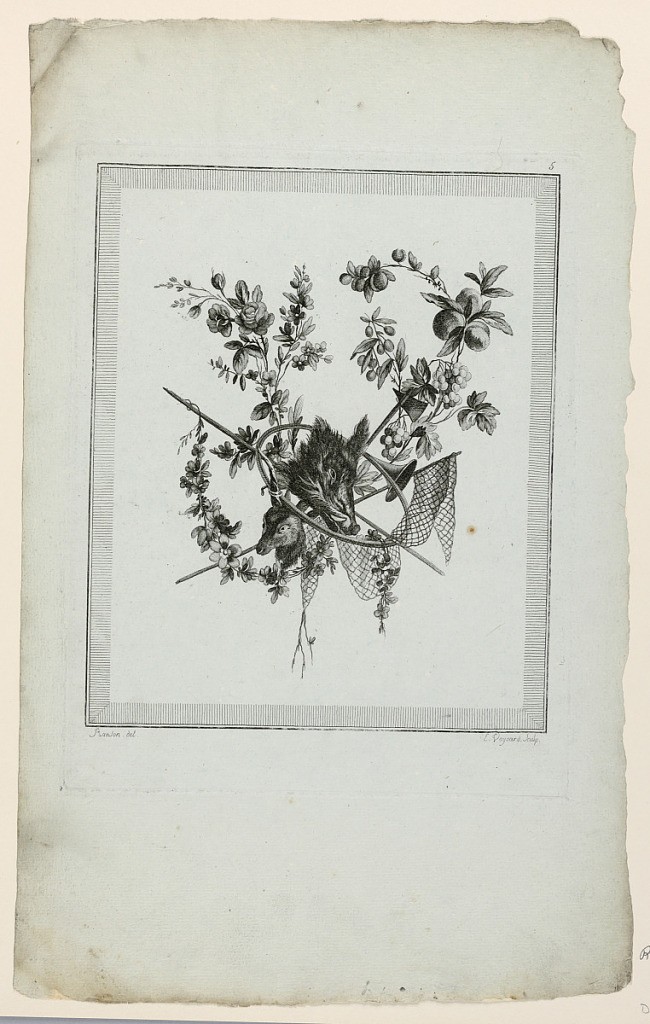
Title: Trophy with Implements of the Hunt, Plate 5 from "Suite de Trophées de chasse," Suite VI
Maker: Etienne Claude Voysard, French, 1746 - 1812
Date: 1778
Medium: Engraving on paper
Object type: Print
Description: A boar's head and hunting horn, with other implements of the hunt and flower garlands form a trophy. Below, engraver's and designer's names. From: "Suite de Trophées de chasse," suite VI, planche 5.